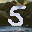
Label: 5